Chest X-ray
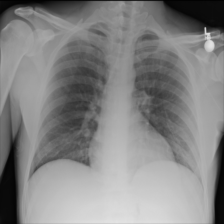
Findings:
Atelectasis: negative
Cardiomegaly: negative
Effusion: negative
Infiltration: negative
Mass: negative
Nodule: negative
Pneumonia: negative
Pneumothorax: negative
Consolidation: negative
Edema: negative
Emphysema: negative
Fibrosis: negative
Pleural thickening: negative
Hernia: negative